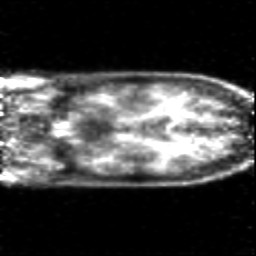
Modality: PET
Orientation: coronal
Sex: female
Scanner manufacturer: siemens